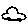
Label: car